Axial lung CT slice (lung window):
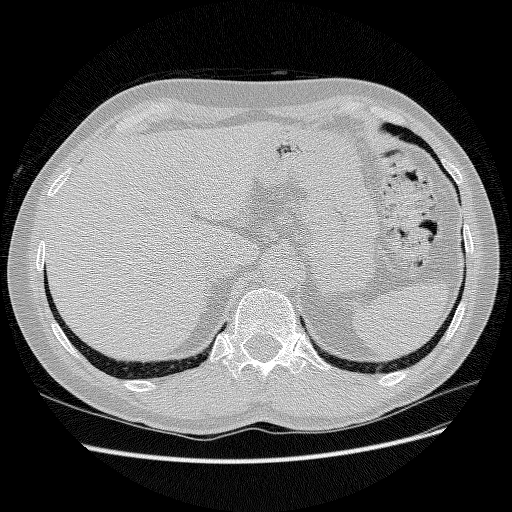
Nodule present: no